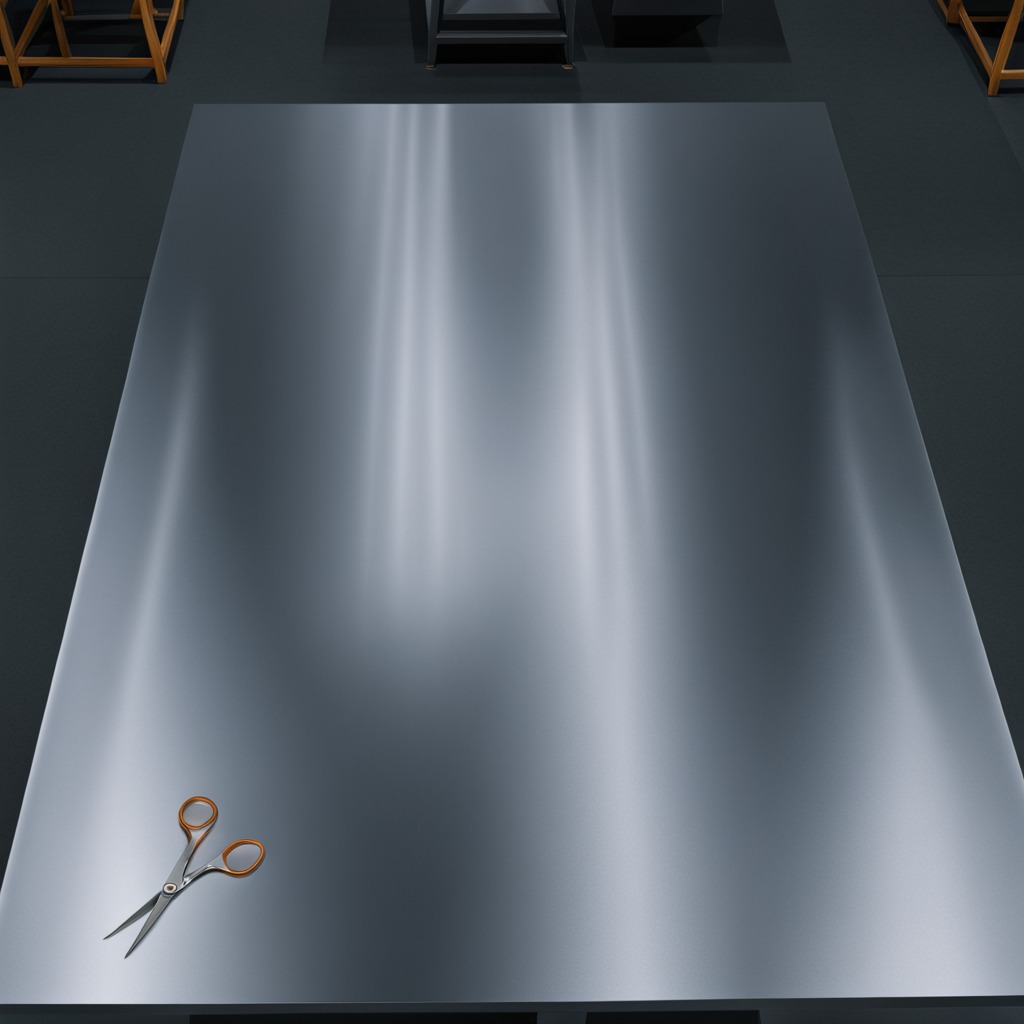
A scissor is lying on the tabletop.